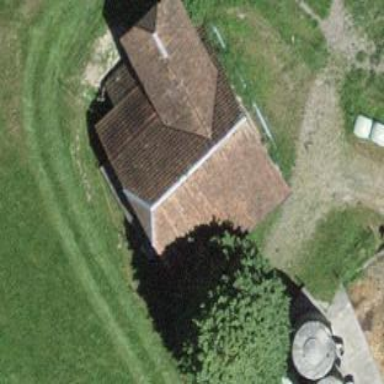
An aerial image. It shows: Rural barn.